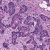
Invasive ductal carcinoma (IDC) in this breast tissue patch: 1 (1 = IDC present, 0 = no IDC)